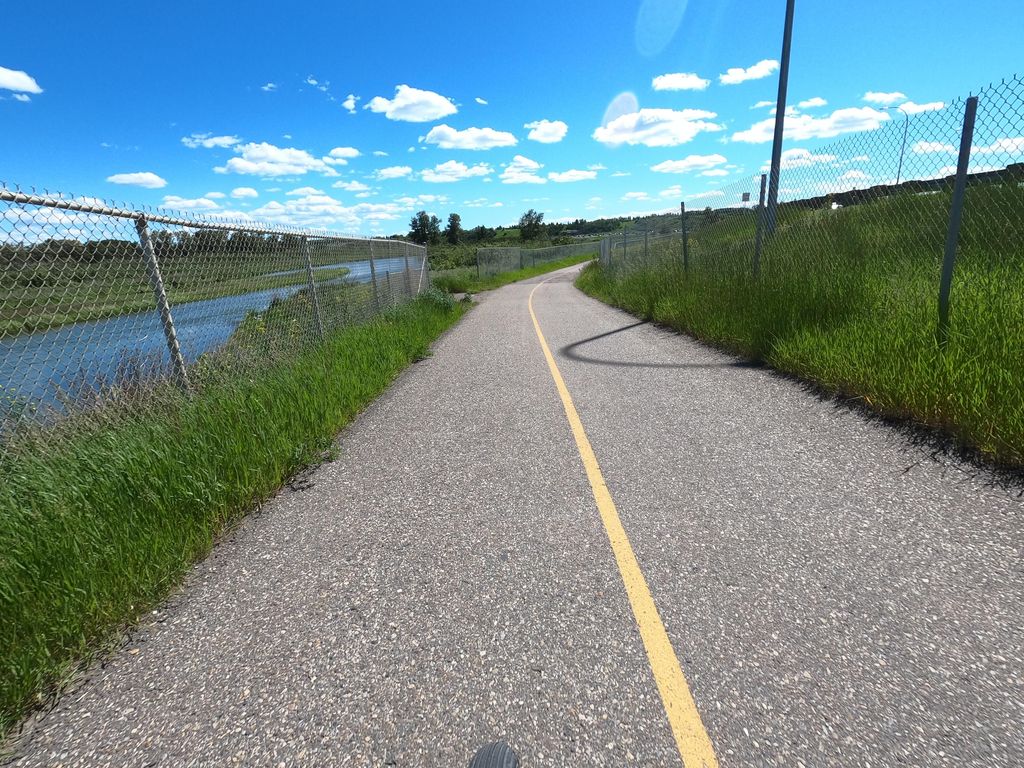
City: calgary